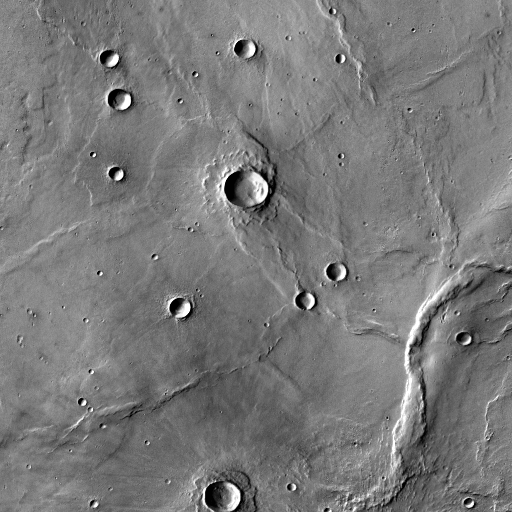
Crater classes present: Background, Other, Layered, Buried, Secondary